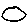
Label: moon